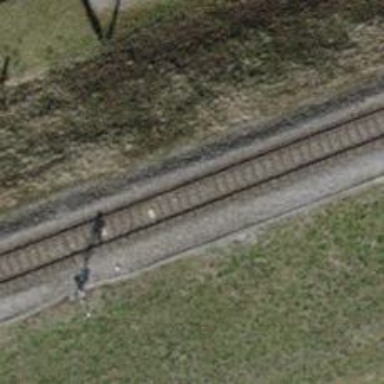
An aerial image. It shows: Railway track with contact line for electrification. The track is on embankment with single track.